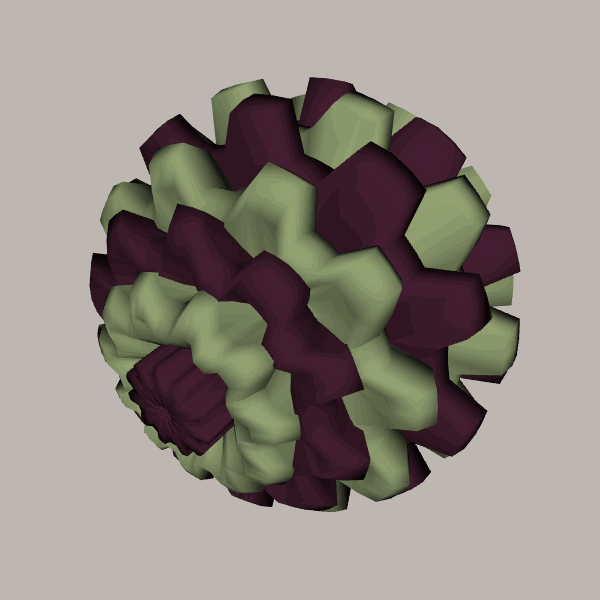
Background: light